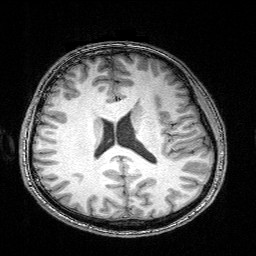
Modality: T1w
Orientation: coronal
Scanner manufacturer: siemens
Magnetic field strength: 3 T
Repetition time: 2.25 s
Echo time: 0.00418 s